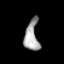
Tissue: prostate
Cell type: T cells
Senescence score: 0.7614
Nuclear area (px): 424
Mean DAPI intensity: 160.887